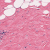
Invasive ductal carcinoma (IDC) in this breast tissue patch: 0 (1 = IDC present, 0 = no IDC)